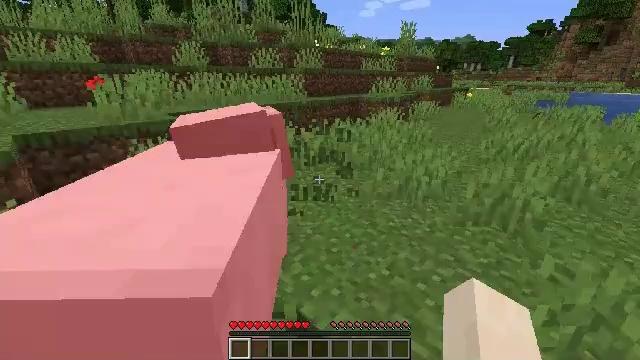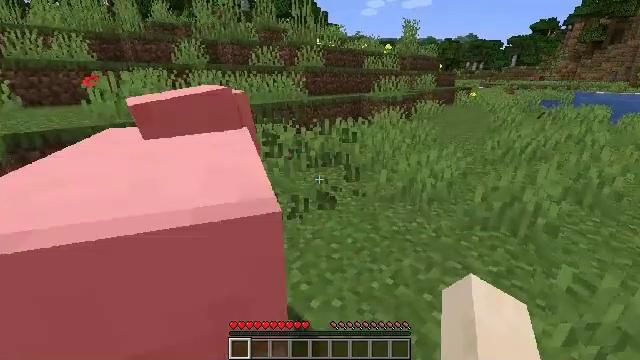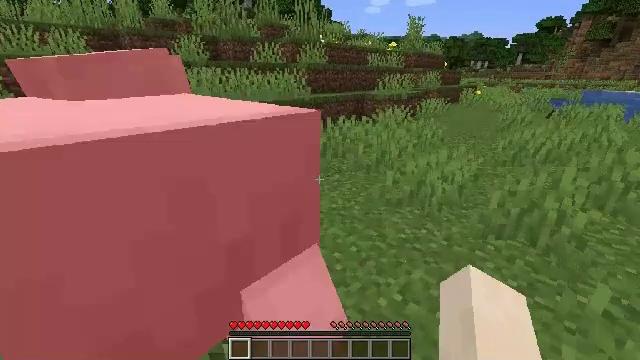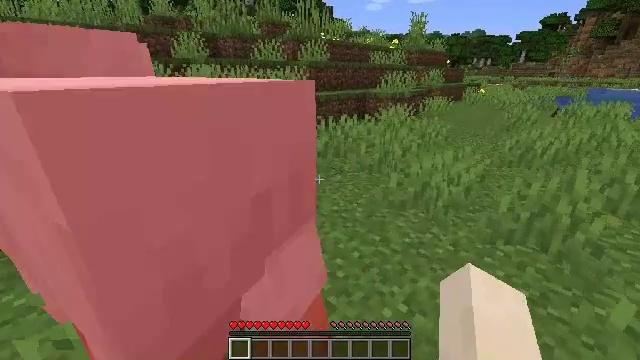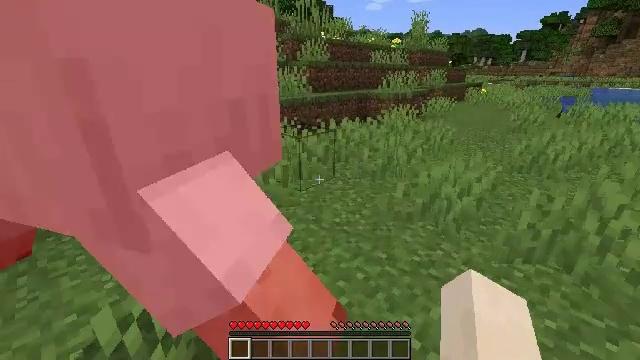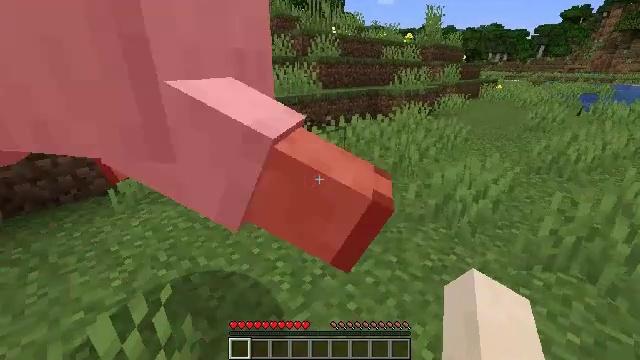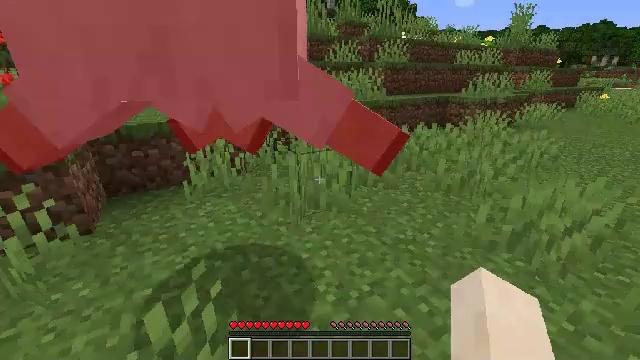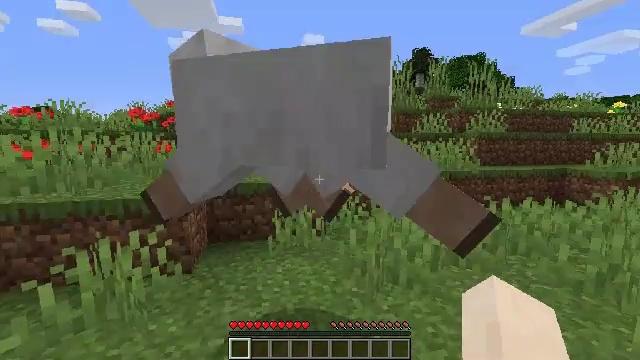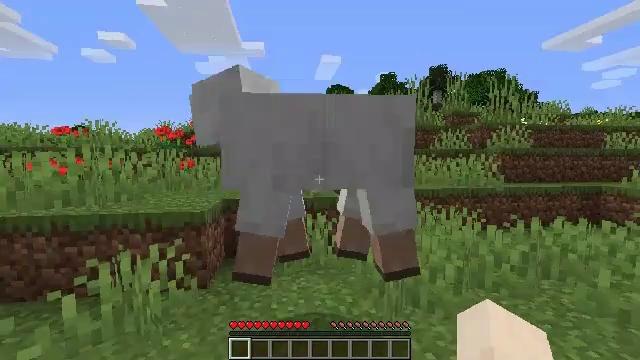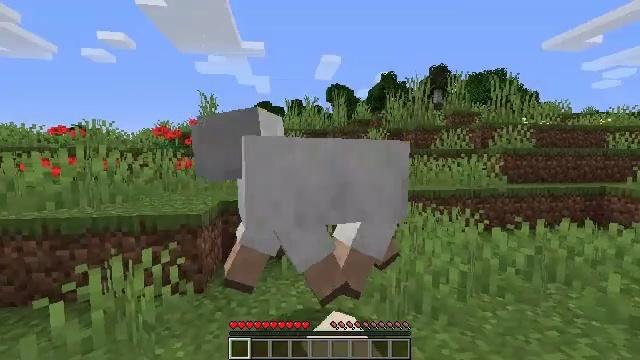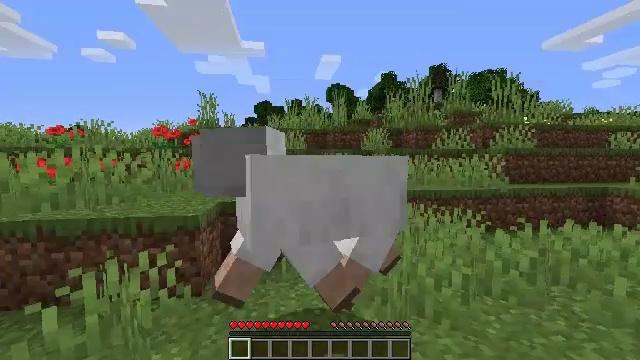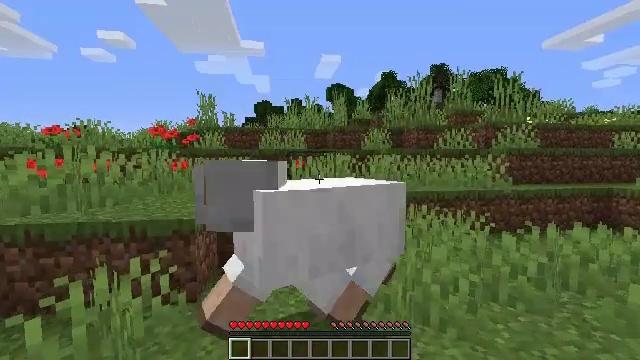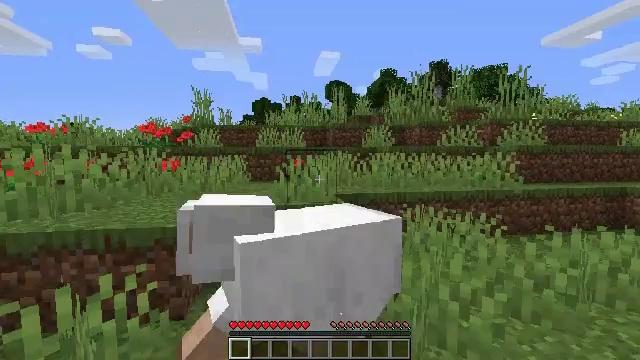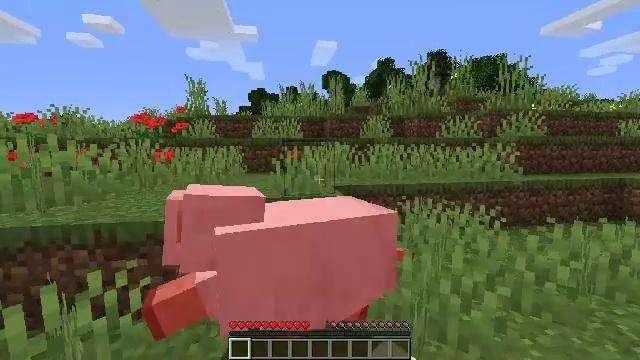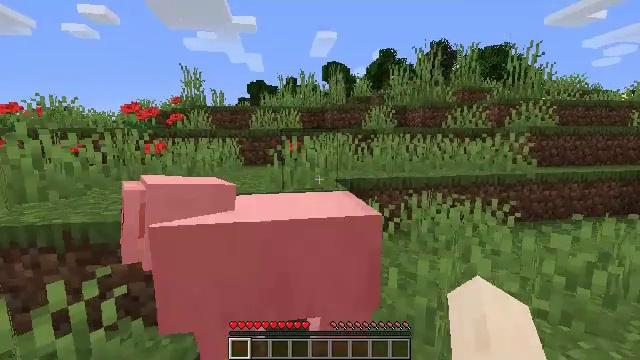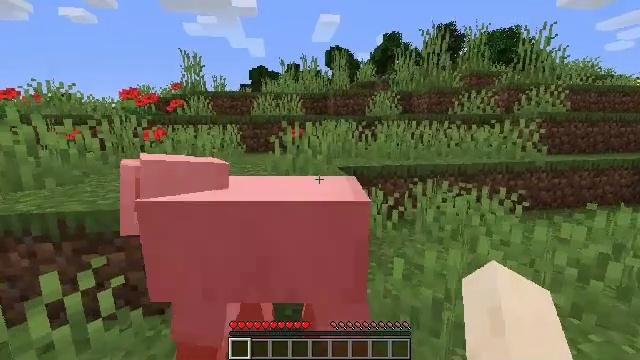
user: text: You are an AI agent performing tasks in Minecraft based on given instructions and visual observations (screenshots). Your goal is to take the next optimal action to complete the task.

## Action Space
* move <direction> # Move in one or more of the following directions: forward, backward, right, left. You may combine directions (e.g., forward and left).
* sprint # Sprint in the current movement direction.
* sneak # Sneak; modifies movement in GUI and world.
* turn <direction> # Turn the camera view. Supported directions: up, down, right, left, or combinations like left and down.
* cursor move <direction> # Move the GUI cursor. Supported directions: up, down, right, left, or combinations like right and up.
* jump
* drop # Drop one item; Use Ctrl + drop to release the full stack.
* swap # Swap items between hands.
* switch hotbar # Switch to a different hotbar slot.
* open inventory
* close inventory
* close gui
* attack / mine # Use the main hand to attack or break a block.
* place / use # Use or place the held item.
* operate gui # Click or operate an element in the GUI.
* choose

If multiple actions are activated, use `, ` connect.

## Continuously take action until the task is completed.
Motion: motion action
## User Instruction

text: Combat the sheep.
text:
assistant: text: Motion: move forward
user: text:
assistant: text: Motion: move forward
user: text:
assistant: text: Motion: move forward
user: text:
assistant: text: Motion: no_op
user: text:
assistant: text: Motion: turn left
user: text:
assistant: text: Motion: turn left and up
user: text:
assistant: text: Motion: turn left and up
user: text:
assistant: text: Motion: turn left and up, attack / mine
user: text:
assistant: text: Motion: move forward, attack / mine
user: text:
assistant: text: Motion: move forward, attack / mine
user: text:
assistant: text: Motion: move forward, attack / mine
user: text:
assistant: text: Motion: move forward
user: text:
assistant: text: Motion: move forward, turn down
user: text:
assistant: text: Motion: move forward, turn down
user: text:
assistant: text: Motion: move forward, turn down
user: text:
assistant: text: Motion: move forward, turn left and down
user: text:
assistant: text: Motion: move forward, turn down
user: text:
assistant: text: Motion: move forward, turn down
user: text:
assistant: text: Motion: move forward, turn left and down
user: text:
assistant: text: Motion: move forward, turn left and down
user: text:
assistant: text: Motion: move forward, turn left and up
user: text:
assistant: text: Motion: move forward, turn left and up
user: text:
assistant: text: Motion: move forward, turn up, attack / mine
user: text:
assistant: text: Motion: attack / mine
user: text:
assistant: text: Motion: attack / mine
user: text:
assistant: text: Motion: attack / mine
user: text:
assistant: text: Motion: no_op
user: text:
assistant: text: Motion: no_op
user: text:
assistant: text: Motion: no_op
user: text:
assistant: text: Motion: no_op